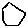
Label: hexagon